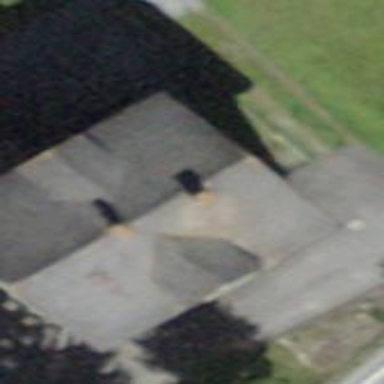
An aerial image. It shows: Building with tiled roof.